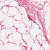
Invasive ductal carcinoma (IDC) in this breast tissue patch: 0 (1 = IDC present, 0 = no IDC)